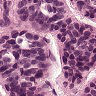
Metastatic tissue present: yes